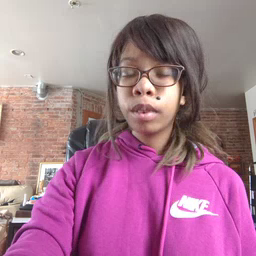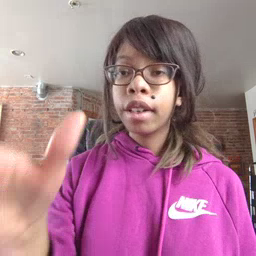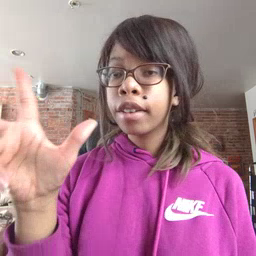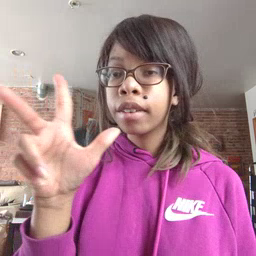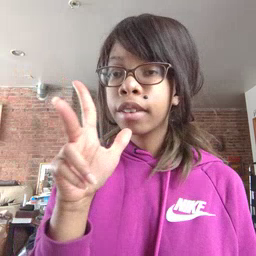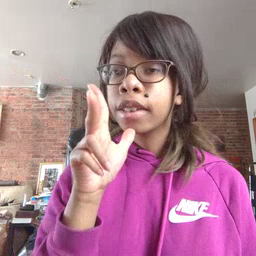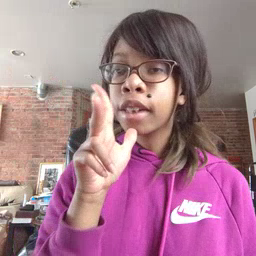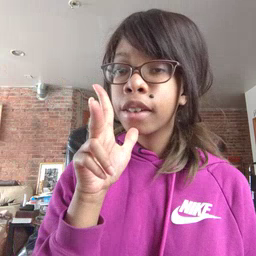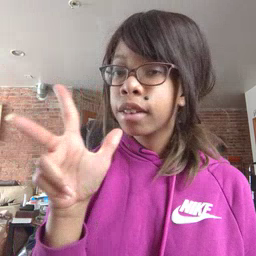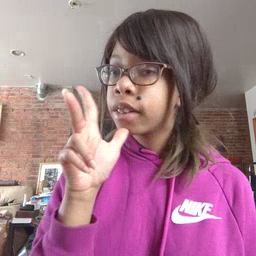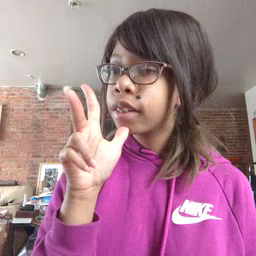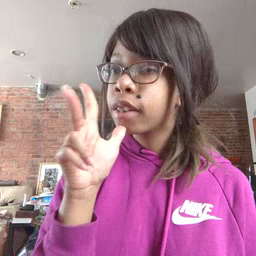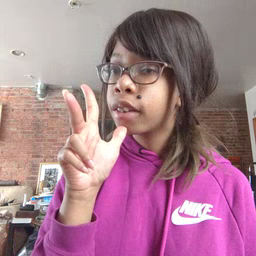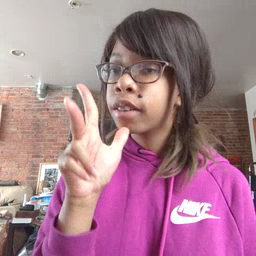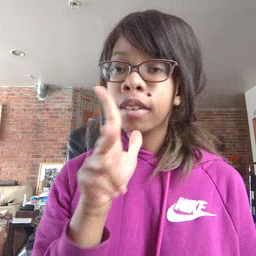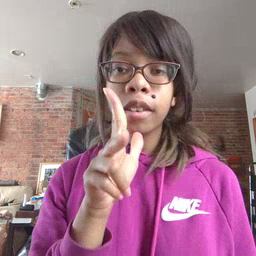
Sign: hen